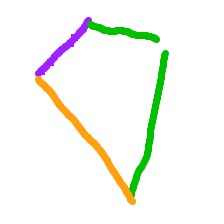
Shape: kite